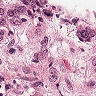
Metastatic tissue present: yes